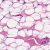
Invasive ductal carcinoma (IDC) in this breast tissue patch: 0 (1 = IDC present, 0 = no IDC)